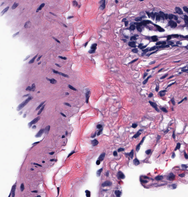
Tumor epithelial tissue: no
Tumor-associated stroma tissue: yes
Normal tissue: no